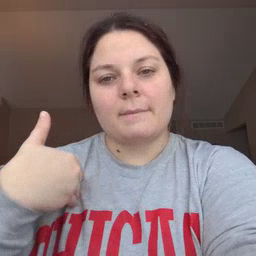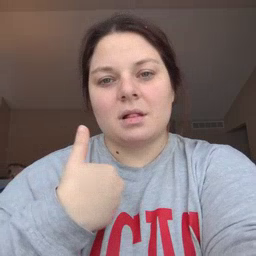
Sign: animal